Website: bh-photo
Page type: cart
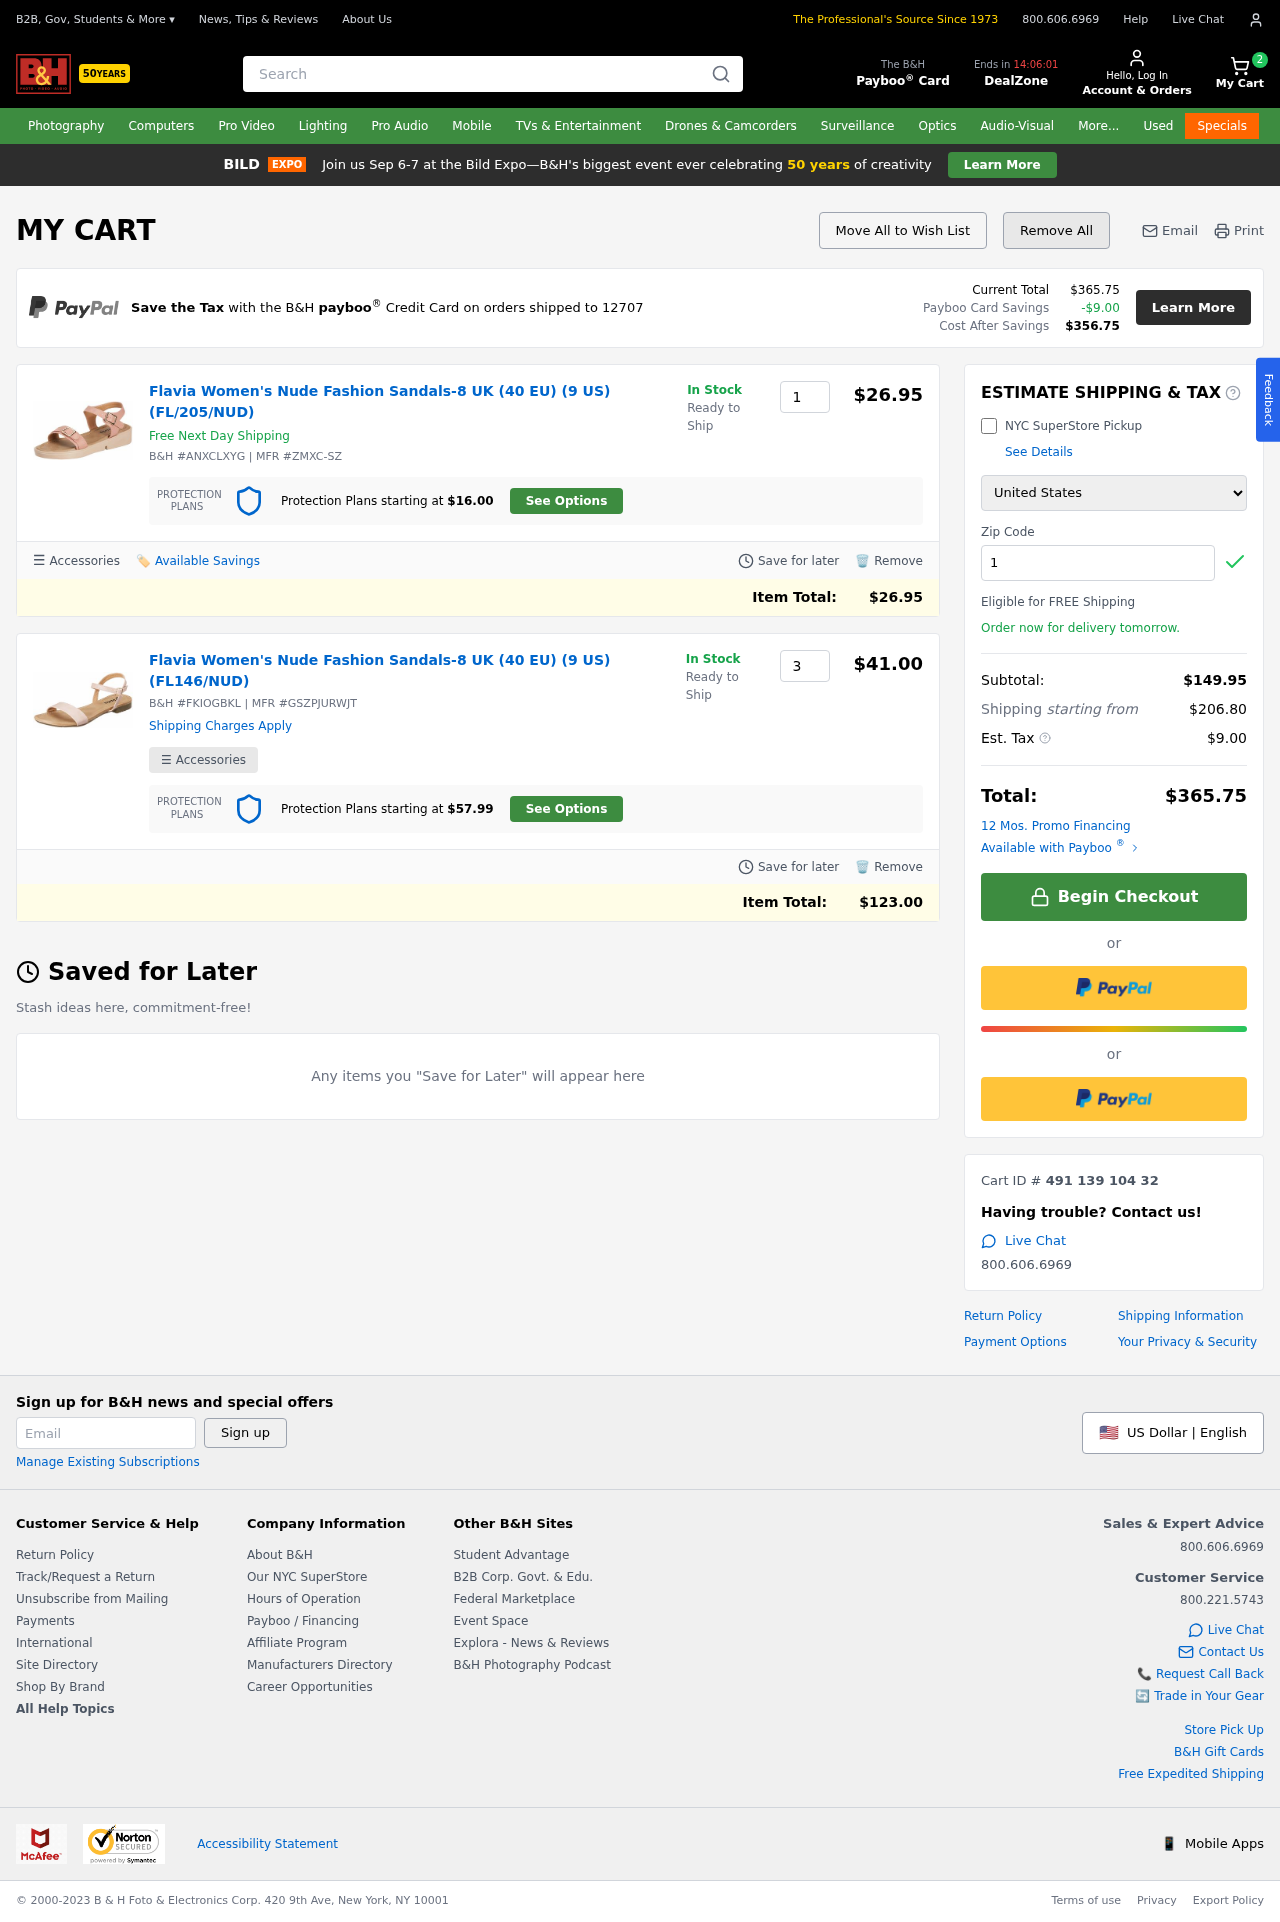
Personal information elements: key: PII_COUNTRY
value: United States
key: PII_POSTCODE
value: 12707
Product elements: key: PRODUCT1_NAME
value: Flavia Women's Nude Fashion Sandals-8 UK (40 EU) (9 US) (FL/205/NUD)
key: PRODUCT1_PRICE
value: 26.95
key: PRODUCT1_QUANTITY
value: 1
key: PRODUCT2_NAME
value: Flavia Women's Nude Fashion Sandals-8 UK (40 EU) (9 US) (FL146/NUD)
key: PRODUCT2_PRICE
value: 41
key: PRODUCT2_QUANTITY
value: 3
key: PRODUCT1_ITEM_TOTAL
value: $26.95
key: PRODUCT2_ITEM_TOTAL
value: $123.00
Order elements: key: ORDER_NUM_ITEMS
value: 2
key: ORDER_TOTAL
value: $365.75
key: ORDER_TAX
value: -$9.00
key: ORDER_TAX
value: $9.00
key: ORDER_TOTAL_AFTER_SAVINGS
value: $356.75
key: ORDER_SUBTOTAL
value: $149.95
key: ORDER_SHIPPING_COST
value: $206.80
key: ORDER_ID
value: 491 139 104 32
Search elements: key: HEADER_SEARCH
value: Search